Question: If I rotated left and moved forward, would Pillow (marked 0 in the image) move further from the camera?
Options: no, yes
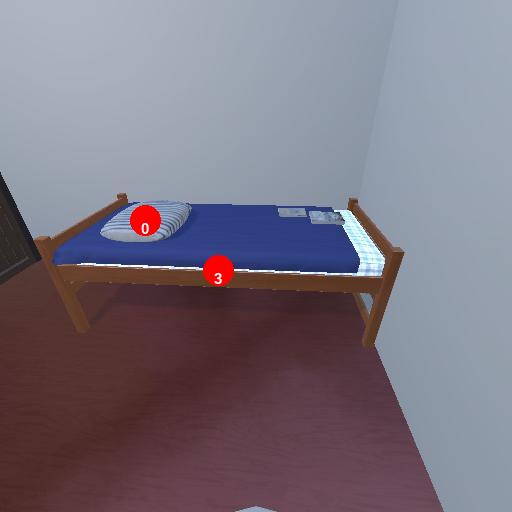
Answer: no